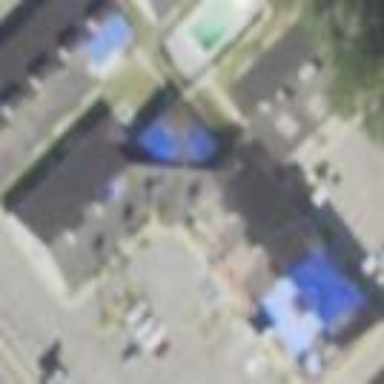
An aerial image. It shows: Building that is motel.